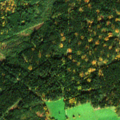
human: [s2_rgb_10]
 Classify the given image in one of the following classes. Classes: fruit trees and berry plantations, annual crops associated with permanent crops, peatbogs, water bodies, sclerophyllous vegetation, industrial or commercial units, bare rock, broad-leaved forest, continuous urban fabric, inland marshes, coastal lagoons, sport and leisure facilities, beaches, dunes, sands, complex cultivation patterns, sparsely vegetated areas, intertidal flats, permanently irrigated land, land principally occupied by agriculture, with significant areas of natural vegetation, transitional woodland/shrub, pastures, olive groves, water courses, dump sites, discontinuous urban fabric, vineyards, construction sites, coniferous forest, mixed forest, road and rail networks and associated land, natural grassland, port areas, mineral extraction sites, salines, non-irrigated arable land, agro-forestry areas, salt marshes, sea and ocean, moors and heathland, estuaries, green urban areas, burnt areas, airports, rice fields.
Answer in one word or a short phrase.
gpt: pastures, land principally occupied by agriculture, with significant areas of natural vegetation, coniferous forest, mixed forest